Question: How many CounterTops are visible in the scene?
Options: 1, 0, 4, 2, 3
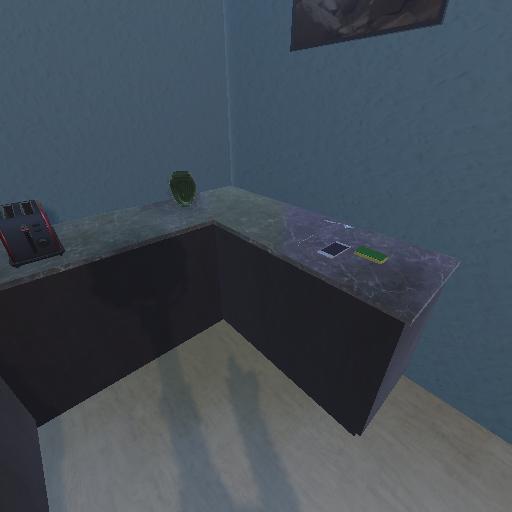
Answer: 1